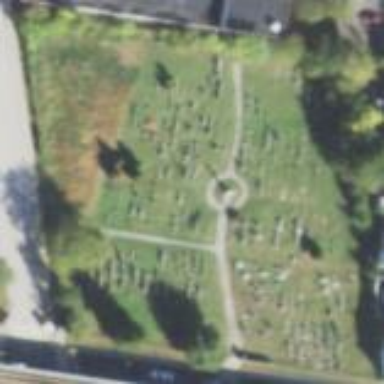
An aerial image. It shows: Cemetery.